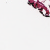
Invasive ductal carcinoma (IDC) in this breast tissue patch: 0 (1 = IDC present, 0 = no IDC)